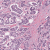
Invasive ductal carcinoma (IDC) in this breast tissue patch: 1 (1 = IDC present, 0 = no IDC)